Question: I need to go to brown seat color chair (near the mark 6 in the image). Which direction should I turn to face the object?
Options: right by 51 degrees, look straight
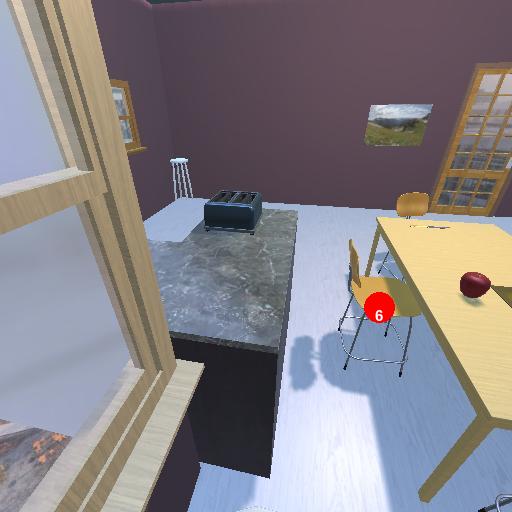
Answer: right by 51 degrees